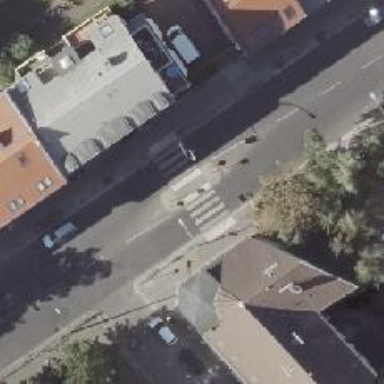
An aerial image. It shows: Marked pedestrian crossing with zebra designation and central island.